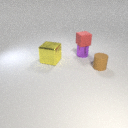
small purple metal cylinder behind large yellow metal cube